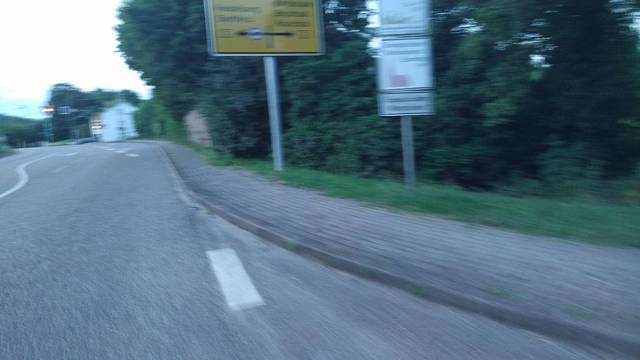
Region: Germany
Coordinates: 49.158, 8.628